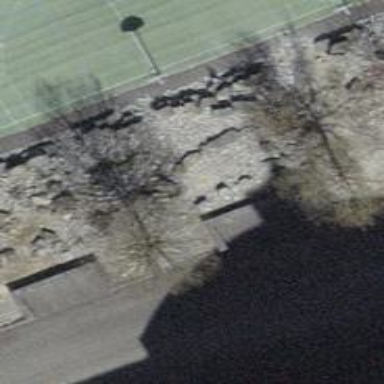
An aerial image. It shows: Bench.